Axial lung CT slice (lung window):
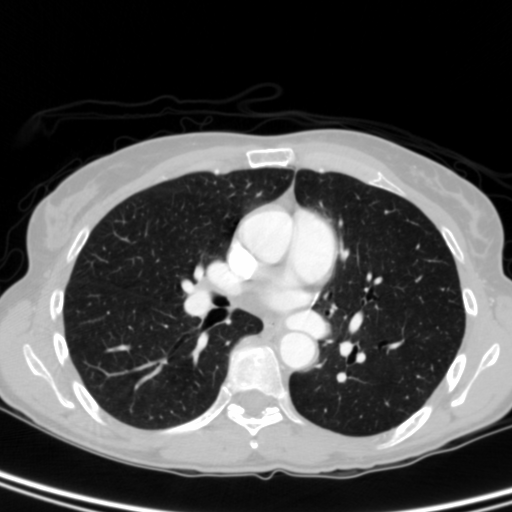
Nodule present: no